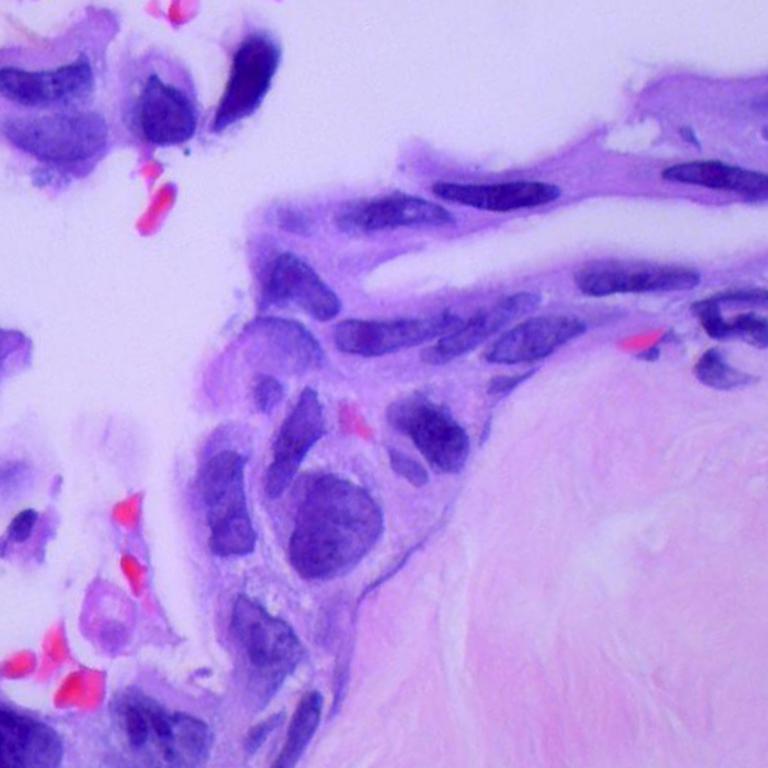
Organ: lung
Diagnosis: adenocarcinomas